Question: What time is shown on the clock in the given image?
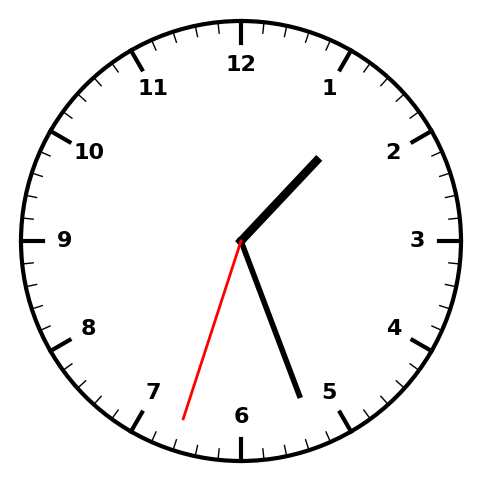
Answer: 01:26:33